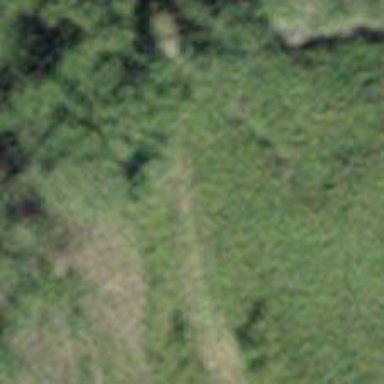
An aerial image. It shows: Grass track with grade5 tracktype.